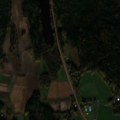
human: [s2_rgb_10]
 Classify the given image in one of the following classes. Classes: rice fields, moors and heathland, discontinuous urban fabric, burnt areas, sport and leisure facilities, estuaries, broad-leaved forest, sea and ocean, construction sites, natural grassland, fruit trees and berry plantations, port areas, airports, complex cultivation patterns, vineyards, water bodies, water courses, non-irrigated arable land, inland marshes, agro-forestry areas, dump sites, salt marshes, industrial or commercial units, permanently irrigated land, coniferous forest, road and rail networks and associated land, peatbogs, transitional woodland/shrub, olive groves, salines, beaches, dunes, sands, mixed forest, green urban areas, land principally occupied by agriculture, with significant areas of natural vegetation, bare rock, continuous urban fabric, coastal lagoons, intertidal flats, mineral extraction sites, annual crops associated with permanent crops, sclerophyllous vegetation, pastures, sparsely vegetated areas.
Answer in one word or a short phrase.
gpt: non-irrigated arable land, land principally occupied by agriculture, with significant areas of natural vegetation, coniferous forest, mixed forest, transitional woodland/shrub, water bodies